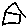
Label: house